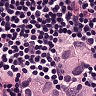
Metastatic tissue present: yes